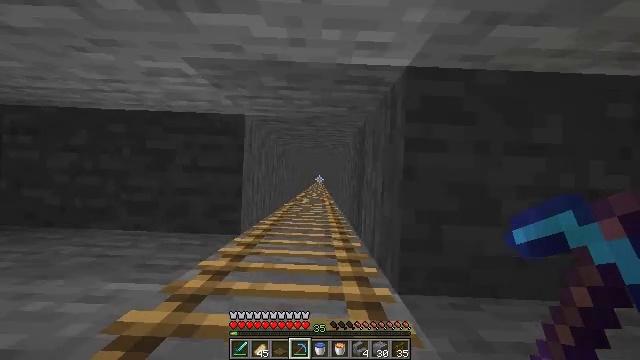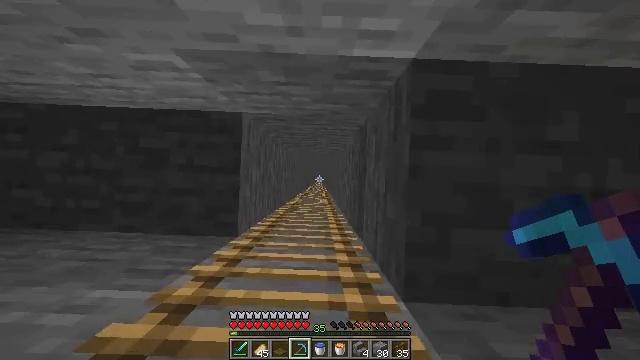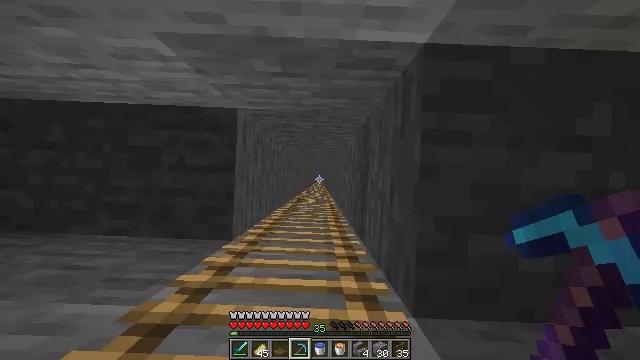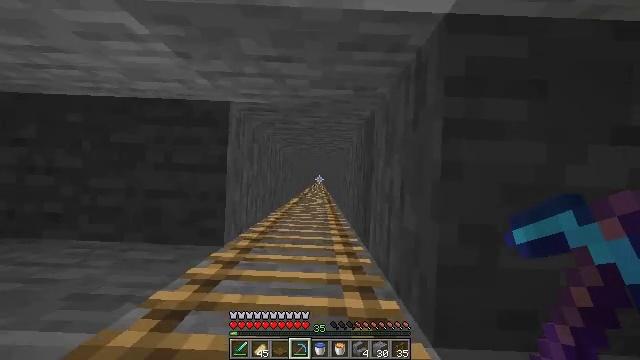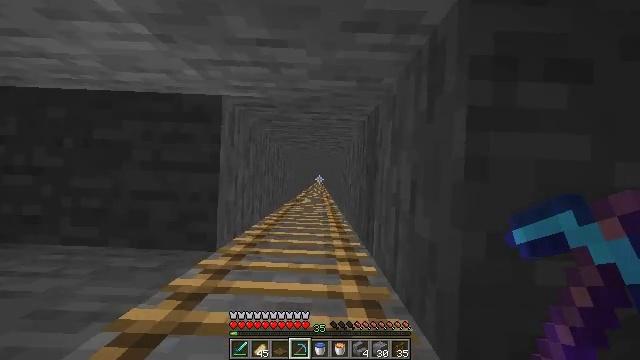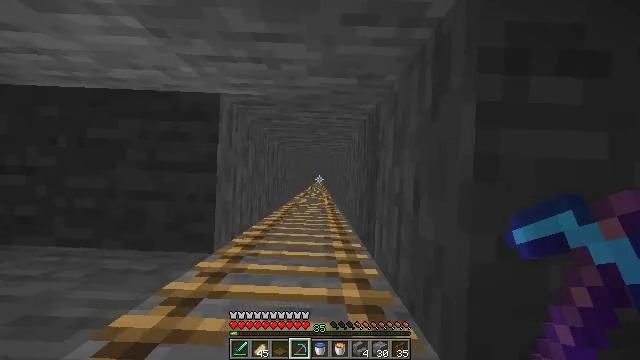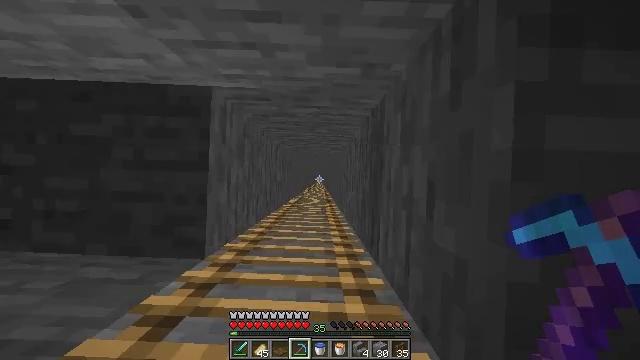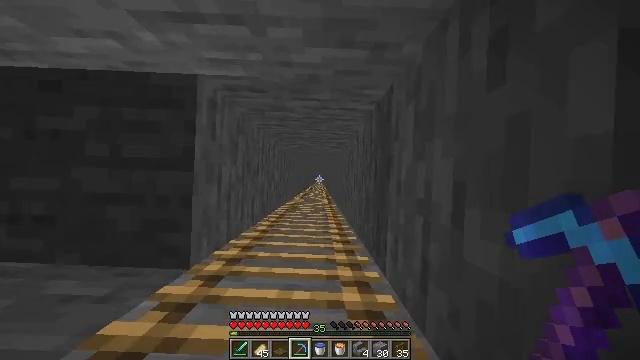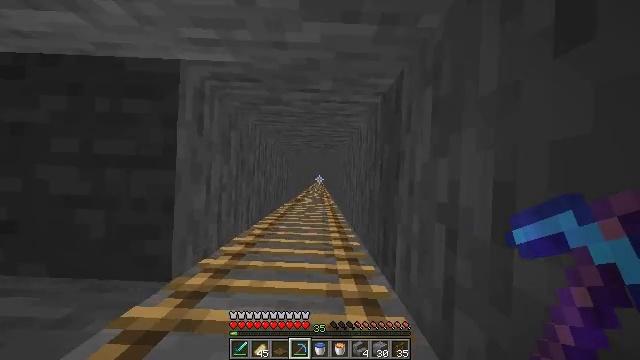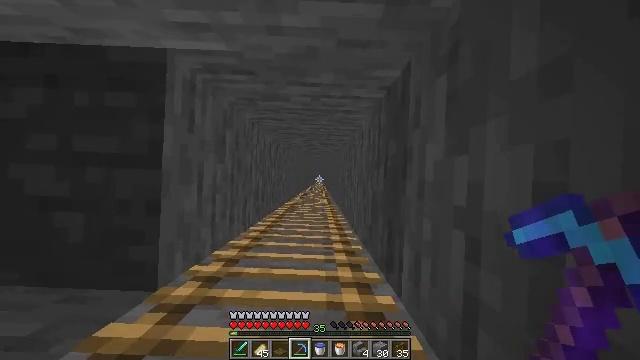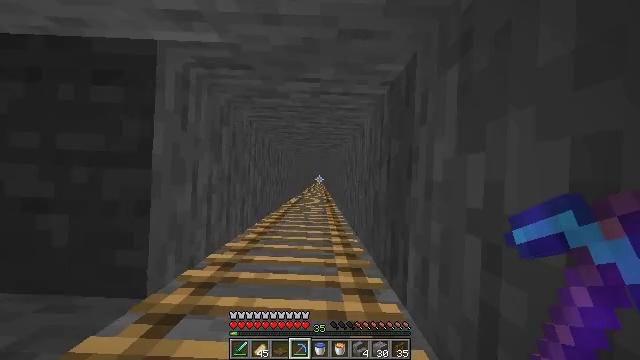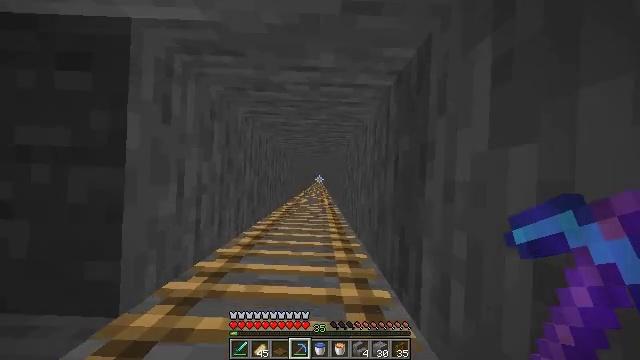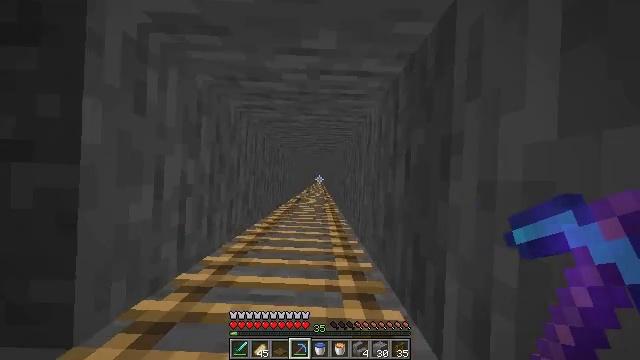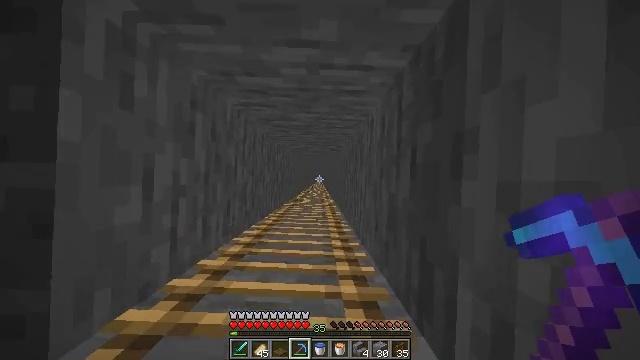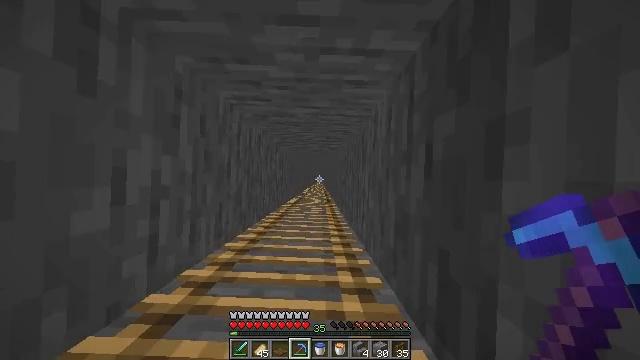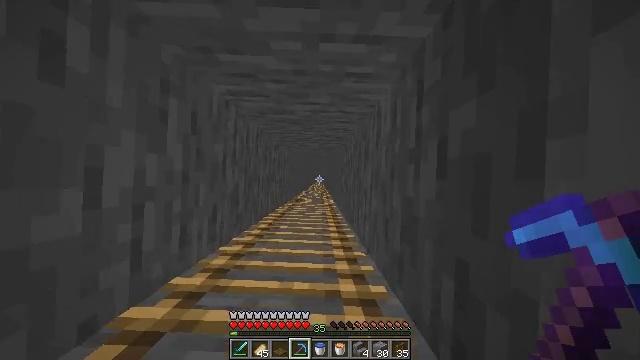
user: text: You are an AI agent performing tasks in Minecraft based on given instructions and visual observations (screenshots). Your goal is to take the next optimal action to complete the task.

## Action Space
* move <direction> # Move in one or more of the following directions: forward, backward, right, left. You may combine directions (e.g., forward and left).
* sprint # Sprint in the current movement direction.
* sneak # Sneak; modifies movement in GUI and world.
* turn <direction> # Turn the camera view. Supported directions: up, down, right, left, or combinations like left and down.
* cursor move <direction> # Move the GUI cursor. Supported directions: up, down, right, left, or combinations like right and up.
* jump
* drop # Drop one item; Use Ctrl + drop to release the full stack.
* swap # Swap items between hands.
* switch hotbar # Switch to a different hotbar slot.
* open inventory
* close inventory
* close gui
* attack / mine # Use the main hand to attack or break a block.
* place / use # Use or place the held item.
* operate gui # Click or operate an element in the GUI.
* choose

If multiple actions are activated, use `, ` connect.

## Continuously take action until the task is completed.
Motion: motion action
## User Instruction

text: Combine flint and an iron ingot to craft flint and steel.
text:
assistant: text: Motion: move forward, jump
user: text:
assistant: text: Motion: move forward, sprint, jump
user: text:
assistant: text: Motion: move forward, sprint, jump
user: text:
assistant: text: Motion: move forward, sprint, jump
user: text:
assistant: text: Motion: move forward, jump
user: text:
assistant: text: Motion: move forward, jump
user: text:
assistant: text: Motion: move forward, jump
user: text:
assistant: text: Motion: move forward, jump
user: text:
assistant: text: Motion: move forward, jump
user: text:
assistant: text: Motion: move forward, jump
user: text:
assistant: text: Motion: move forward, jump
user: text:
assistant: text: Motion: move forward, jump
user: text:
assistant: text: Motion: move forward, jump
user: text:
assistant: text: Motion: move forward, jump
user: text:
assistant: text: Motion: move forward, jump
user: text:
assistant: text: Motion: move forward, jump
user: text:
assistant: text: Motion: move forward, jump
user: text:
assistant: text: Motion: move forward, jump
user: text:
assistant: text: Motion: move forward, jump
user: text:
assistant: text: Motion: move forward, jump
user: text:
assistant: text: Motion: move forward, jump
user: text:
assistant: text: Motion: move forward, jump
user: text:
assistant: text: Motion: move forward, jump
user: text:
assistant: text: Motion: move forward, jump
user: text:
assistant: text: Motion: move forward, jump
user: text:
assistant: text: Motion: move forward, jump
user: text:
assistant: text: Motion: move forward, jump
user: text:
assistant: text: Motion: move forward, jump
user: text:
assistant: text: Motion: move forward, jump
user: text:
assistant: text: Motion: move forward, jump